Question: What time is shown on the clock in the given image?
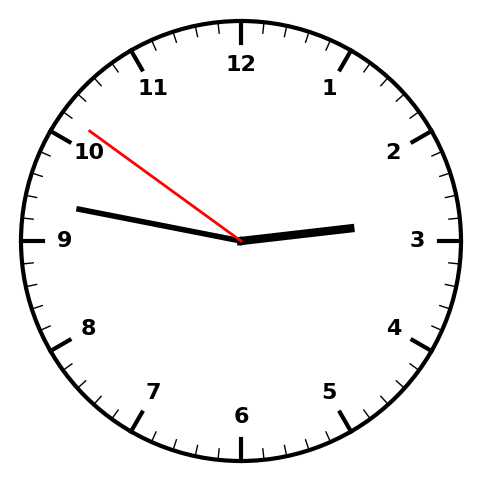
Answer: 02:46:51